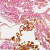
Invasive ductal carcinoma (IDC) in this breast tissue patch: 0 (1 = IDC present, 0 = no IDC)